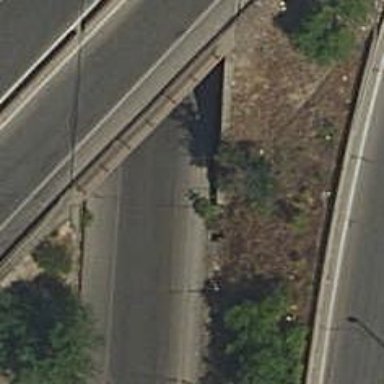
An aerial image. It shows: Tunnel along trunk link highway.